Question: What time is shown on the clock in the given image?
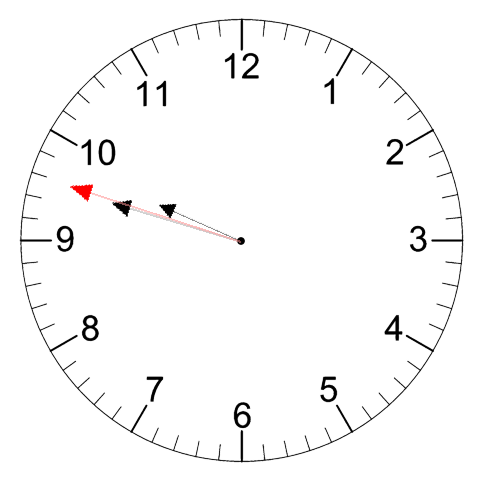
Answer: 09:47:48